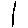
Label: line